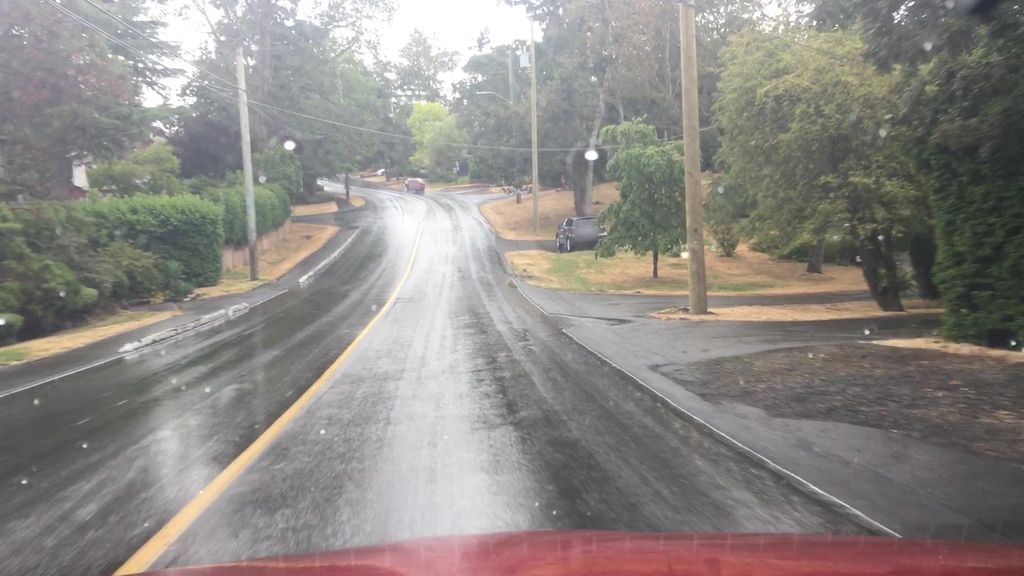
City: victoria